Aerial crown-view tile of a tropical tree (Barro Colorado Island, Panama), acquired 20250715:
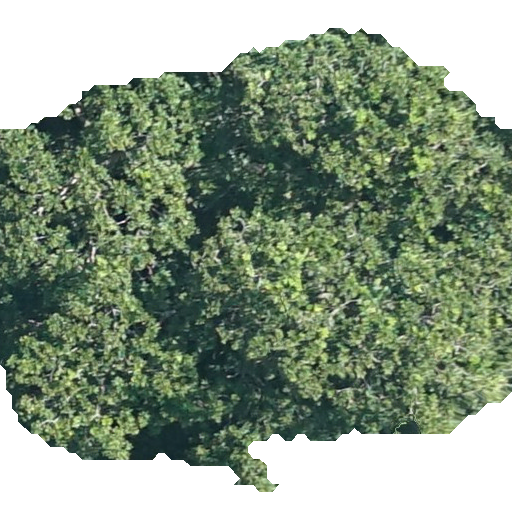
Species: Anacardium excelsum
GBIF accepted scientific name: Anacardium excelsum
Crown area: 292.584 m²